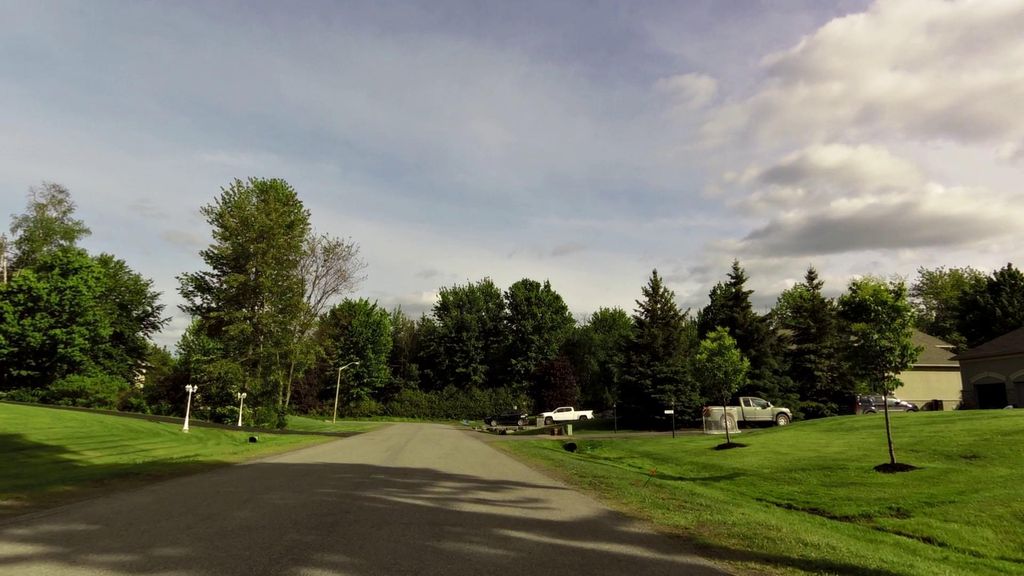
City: ottawa-gatineau